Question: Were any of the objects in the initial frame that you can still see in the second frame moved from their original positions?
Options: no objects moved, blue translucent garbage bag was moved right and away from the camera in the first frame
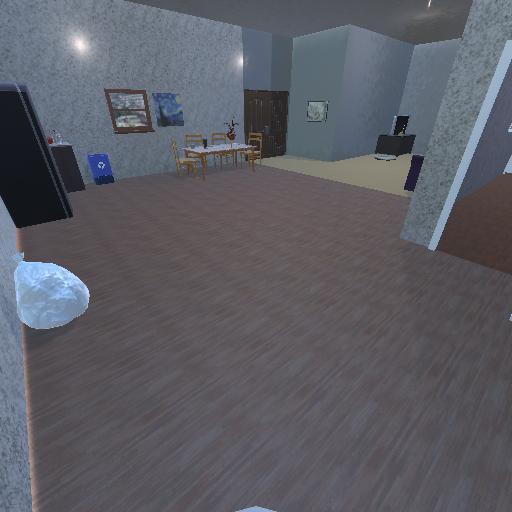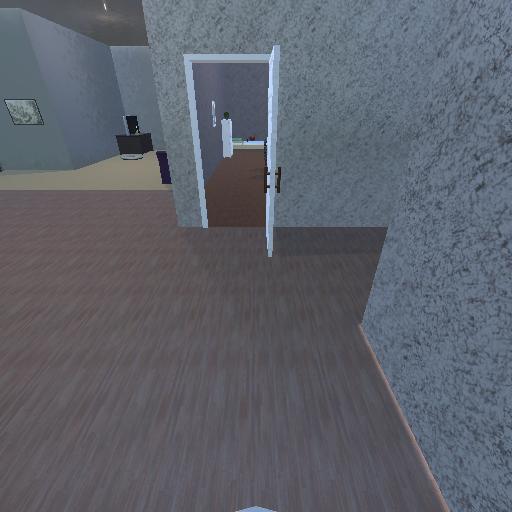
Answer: no objects moved